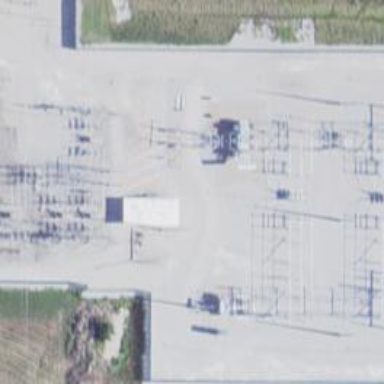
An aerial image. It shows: Switch for power supply.